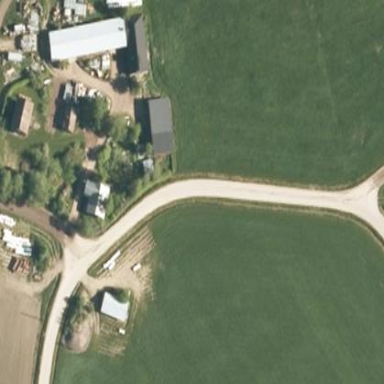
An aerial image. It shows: Farmyard area.